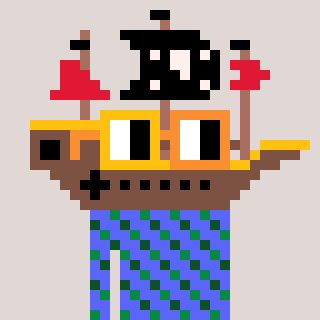
a pixel art character with square yellow and orange glasses, a pirateship-shaped head and a purple-colored body on a warm background